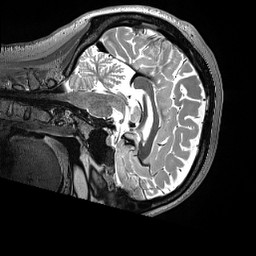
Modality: T2w
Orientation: sagittal
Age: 28
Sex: female
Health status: healthy
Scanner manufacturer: siemens
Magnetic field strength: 3 T
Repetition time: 3.2 s
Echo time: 0.563 s